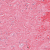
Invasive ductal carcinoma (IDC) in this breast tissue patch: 0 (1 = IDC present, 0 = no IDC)